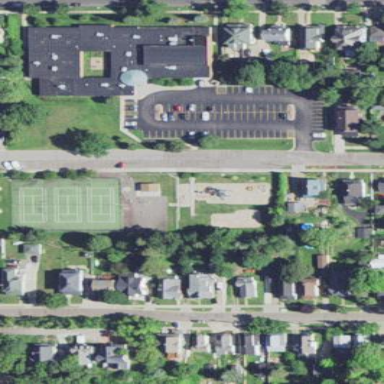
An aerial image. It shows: Sidewalk.